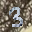
Label: 3